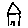
Label: house